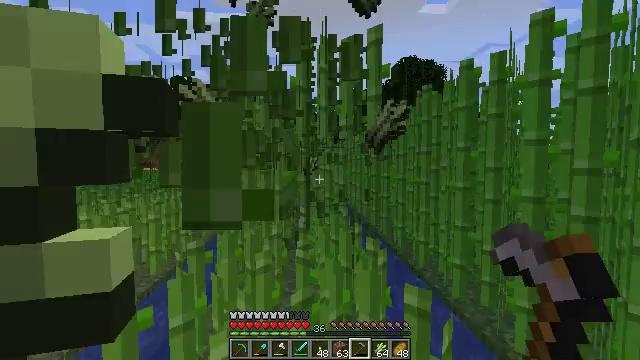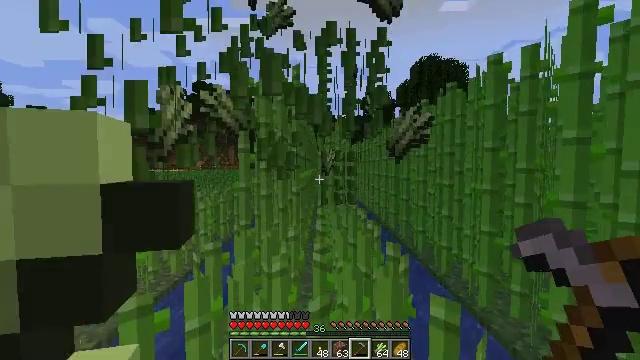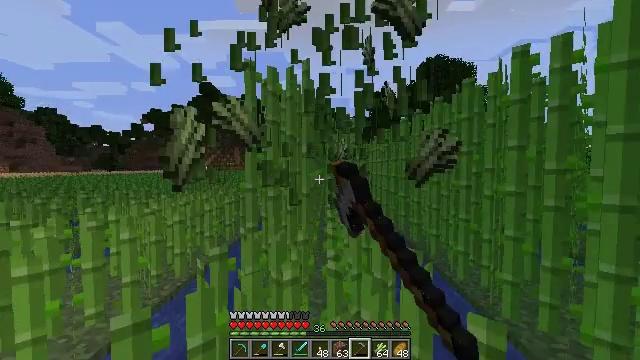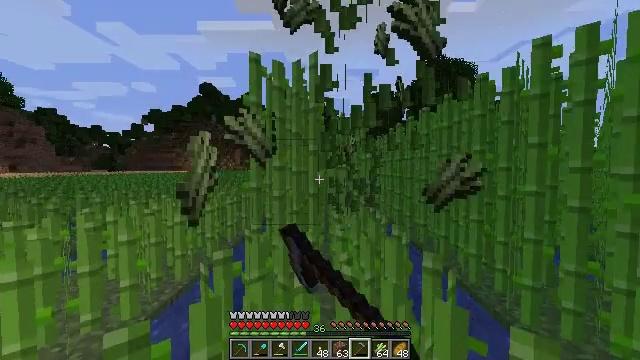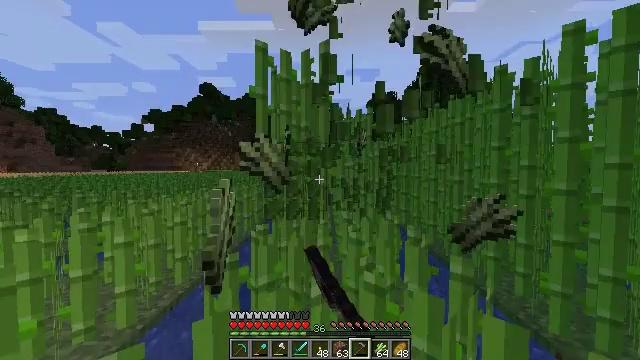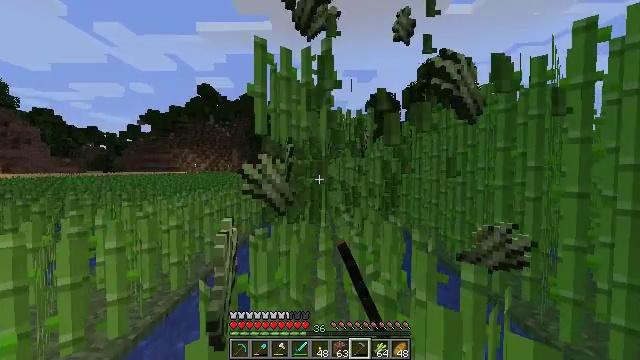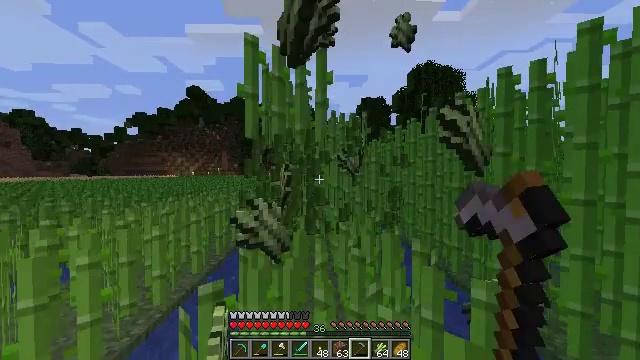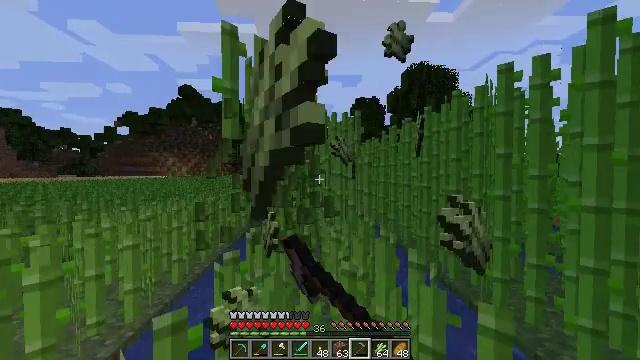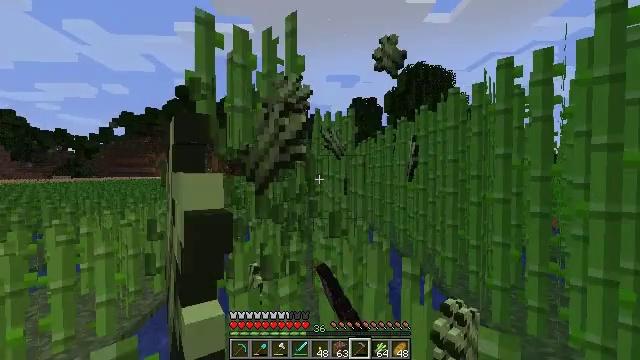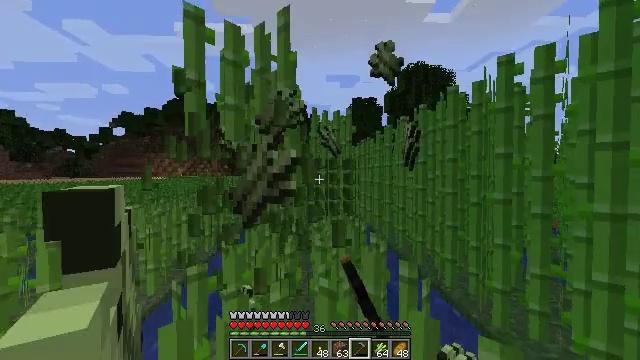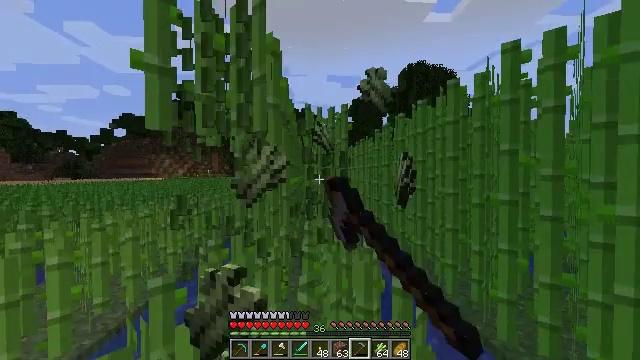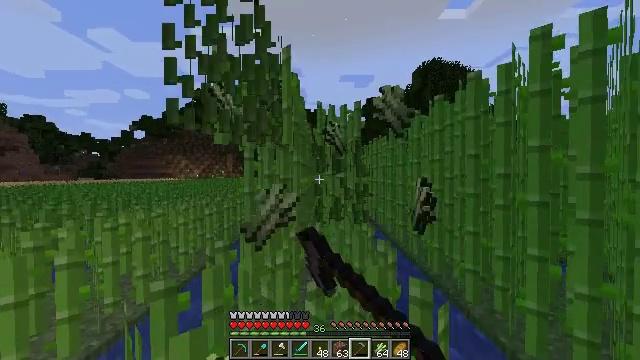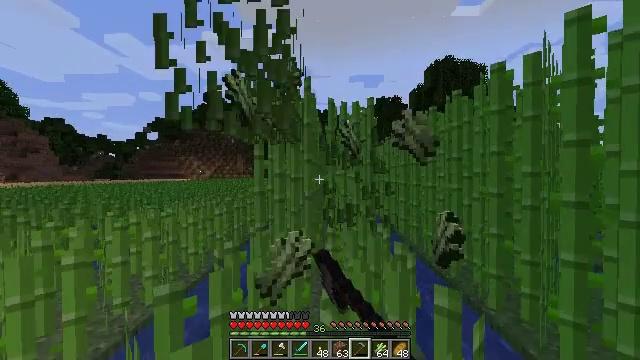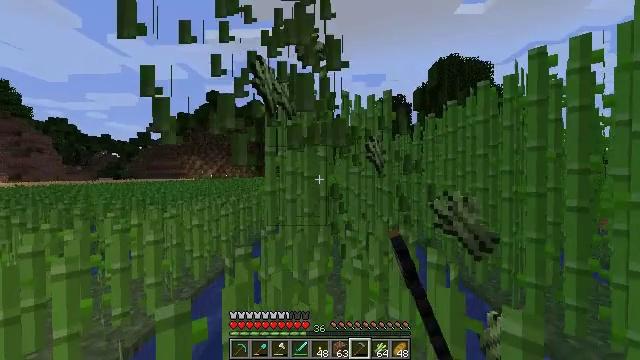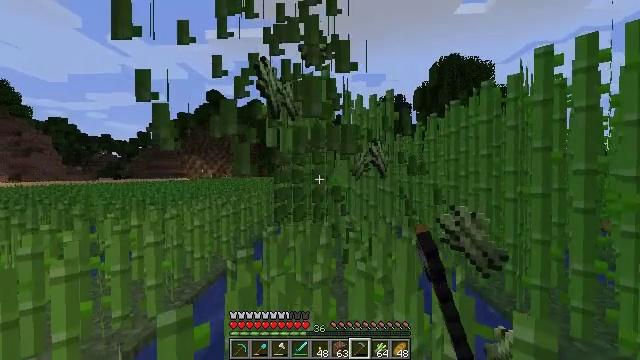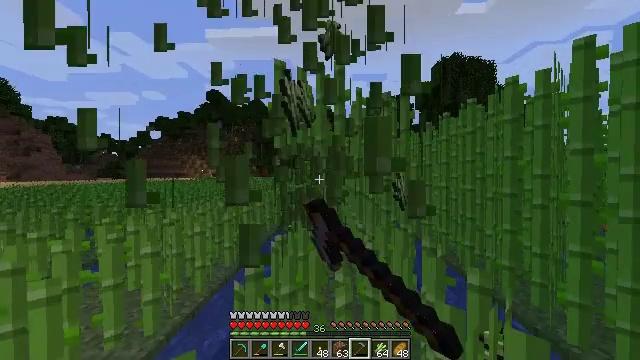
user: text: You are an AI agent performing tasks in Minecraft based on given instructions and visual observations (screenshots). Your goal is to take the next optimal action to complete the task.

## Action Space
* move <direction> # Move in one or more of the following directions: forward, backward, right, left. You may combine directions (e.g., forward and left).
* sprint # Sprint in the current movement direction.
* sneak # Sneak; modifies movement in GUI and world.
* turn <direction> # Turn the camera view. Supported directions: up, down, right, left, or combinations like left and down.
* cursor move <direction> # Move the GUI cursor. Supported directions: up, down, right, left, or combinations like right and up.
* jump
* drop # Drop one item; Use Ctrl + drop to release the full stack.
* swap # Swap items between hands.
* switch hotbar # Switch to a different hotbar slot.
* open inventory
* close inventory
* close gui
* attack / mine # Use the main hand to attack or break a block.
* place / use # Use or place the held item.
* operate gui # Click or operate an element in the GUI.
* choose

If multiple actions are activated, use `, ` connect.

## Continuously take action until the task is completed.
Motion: motion action
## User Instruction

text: Gather sugar cane for crafting.
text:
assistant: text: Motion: move forward and move left, turn left, attack / mine
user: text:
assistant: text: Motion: move forward and move left, turn left, attack / mine
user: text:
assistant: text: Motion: move forward and move left, attack / mine
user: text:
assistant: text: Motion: move forward, attack / mine
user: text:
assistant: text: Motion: move forward, attack / mine
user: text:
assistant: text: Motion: move forward and move right, turn right, attack / mine
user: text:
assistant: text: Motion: move forward and move right, turn right, attack / mine
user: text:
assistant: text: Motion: move forward and move right, attack / mine
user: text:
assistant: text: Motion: move forward and move right, attack / mine
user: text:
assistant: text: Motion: move forward and move right, attack / mine
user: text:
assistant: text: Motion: move forward and move left, turn left, attack / mine
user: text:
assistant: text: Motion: move forward and move left, turn left, attack / mine
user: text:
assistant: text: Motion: move forward and move left, attack / mine
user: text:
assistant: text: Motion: move forward and move left, attack / mine
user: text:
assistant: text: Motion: move forward, attack / mine
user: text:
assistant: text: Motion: move forward and move right, turn right, attack / mine
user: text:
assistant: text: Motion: move forward and move right, turn right, attack / mine
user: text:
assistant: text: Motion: move forward and move right, turn right, attack / mine
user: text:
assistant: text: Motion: move forward and move right, attack / mine
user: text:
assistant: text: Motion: move forward and move right, sprint, attack / mine
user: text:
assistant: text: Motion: move forward, sprint, attack / mine
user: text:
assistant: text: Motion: move forward, sprint, turn left, attack / mine
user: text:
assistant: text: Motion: move forward, sprint, turn left, attack / mine
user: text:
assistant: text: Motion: move forward and move left, sprint, attack / mine
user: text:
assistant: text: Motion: move forward and move left, sprint, attack / mine
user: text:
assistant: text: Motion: move forward and move left, sprint, attack / mine
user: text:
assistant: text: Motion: move forward and move left, sprint, attack / mine
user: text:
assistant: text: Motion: move forward and move left, sprint, attack / mine
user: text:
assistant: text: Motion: move forward, sprint, attack / mine
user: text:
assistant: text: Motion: move forward, sprint, turn right, attack / mine